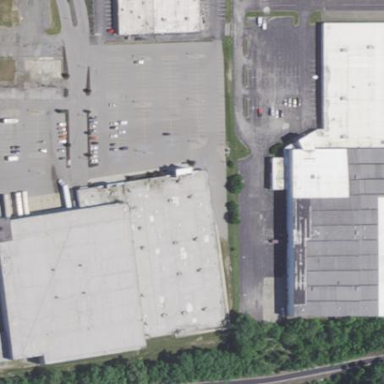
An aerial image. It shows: Abandoned industrial building.